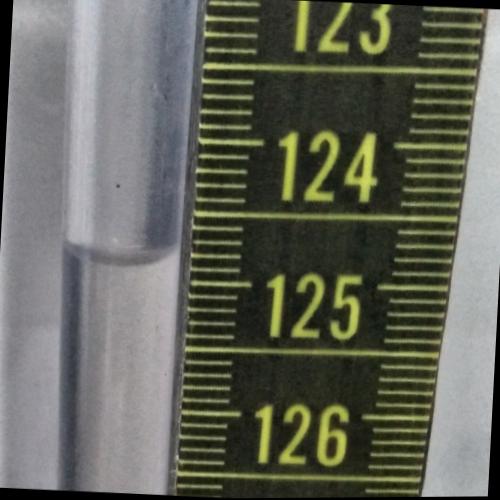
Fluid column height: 124.8 cm